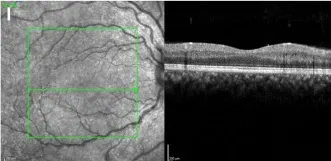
Bilateral optic neuropathy and retinopathy at presentation. (G-J), Macula OCT with ganglion cell segmentation demonstrating asymmetric ganglion cell layer thinning, and left eye intraretinal cystoid changes of the inner nuclear layer.
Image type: ophthalmic_imaging (oct)